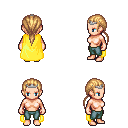
a pixel art fantasy rpg character, female body template, human, light skin, yellow cape, teal pants, light blonde ponytail hairstyle, silver tiara, four views (front, back, left, right), 2x2 character sprite sheet, small pixel art, hard edges, no anti-aliasing